Brain MRI, t1w sequence, axial 2D slice.
Patient: age 50, sex F, weight 78 kg, height 1.78 m
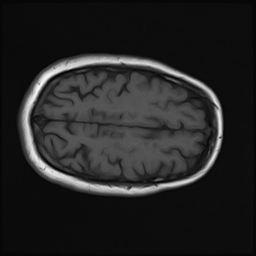